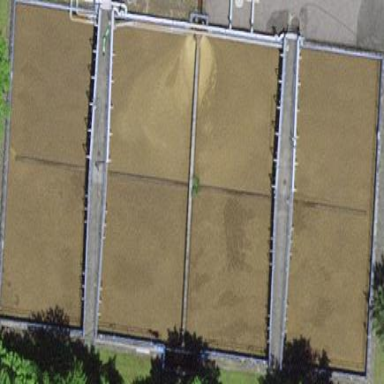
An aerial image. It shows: Body of wastewater.